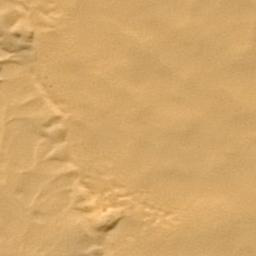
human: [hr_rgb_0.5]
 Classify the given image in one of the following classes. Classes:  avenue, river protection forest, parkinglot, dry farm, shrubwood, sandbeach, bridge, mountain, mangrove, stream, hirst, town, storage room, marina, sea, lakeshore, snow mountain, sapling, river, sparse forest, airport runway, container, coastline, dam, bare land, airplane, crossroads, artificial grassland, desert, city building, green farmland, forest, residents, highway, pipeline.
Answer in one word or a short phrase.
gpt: desert